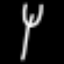
Label: fork